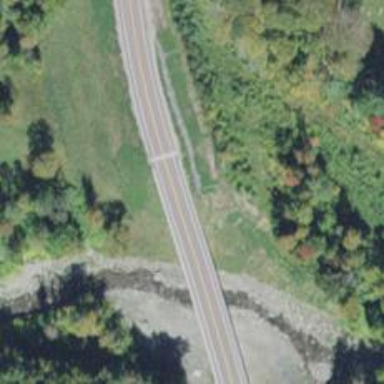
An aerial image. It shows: Secondary road on asphalt bridge.